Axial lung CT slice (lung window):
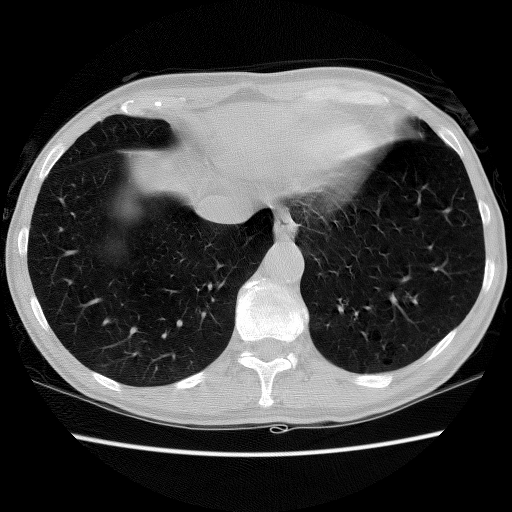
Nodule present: no